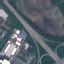
Land use / land cover: Highway